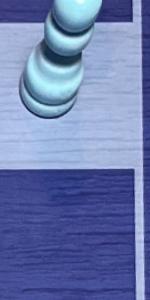
Label: Empty